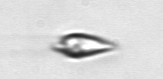
Label: Oxytoxum